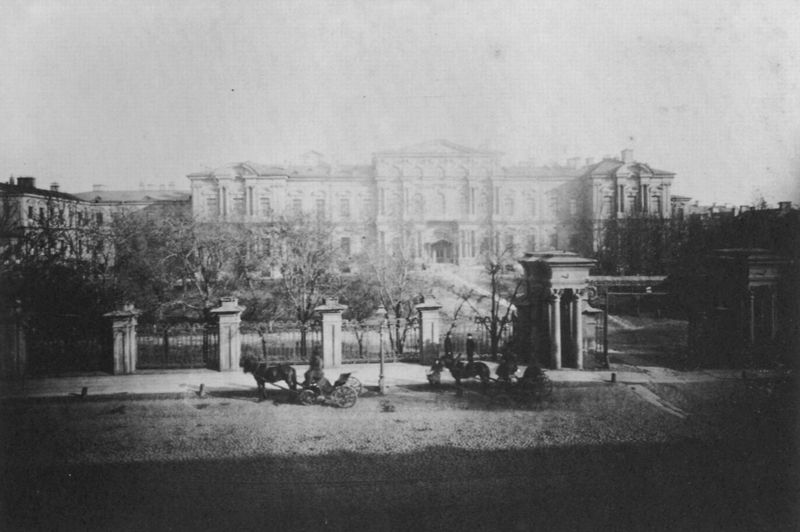
Titel: Das kaiserliche Pagenkorps, eine für die Söhne adliger Familien und hoher Offiziere reservierte Militärschule
Künstler: Russischer Photograph
Standort: New York (New York)
Institution: Bakhmeter Archive, Rare Book and Manuscript Library, Columbia University
Schlagwörter: himmel, schatten, weiß, bäume, menschen, fenster, grau, hell, hintergrund, hüte, laterne, licht, männer, schwarz, strasse, säulen, anlage, dach, gebäude, haus, park, schloss, weg, zaun, architektur, horizont, häuser, vögel, gitter, pfad, pferd, pferde, schornstein, garten, fassade, perspektive, pflaster, giebel, mauer, schornsteine, allee, dunst, nebel, pause, einspänner, fuhrwerke, kutschen, tor, unscharf, pfosten, foto, fotografie, stadtansicht, eingang, palast, diesig, schwarz weiß, pflastersteine, photo, verschwommen, pforte, pferdekutschen, straßenlaterne, einfahrt, herme, undeutlich, gespann, fotographie, tympanon, mittelrisalit, eckrisalit, gekuppelt, begrenzung, pflasterung, sprenggiebel, hermen, eisentor, mauervorsprung, fiaker, gekoppelt, einfart, repräsentationsbau, schlossauffahrt